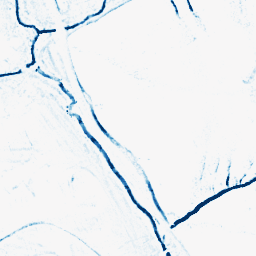
Category: morphological
Decomposition family: morphological_square
Decomposition parameters: operation: closing
size: 5
Upsampling method: cubic_mitchell
Upsampling parameters: scale: 2
Upsampling scale: 2